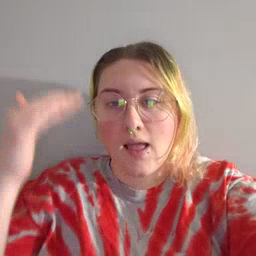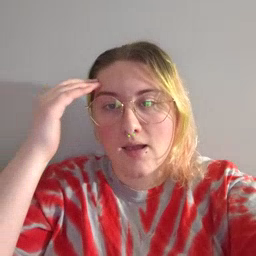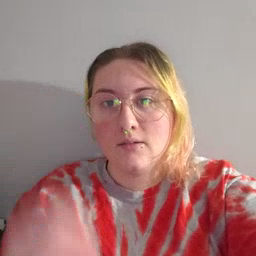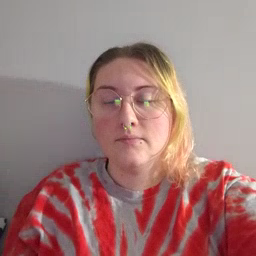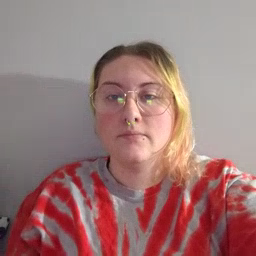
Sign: head